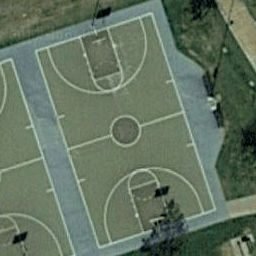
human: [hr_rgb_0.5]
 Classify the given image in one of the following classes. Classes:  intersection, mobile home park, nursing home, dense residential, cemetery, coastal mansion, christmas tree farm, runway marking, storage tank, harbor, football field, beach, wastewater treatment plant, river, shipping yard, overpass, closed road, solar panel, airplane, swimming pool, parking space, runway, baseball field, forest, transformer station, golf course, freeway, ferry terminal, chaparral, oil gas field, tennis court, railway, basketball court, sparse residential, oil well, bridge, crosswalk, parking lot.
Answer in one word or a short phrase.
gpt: basketball court